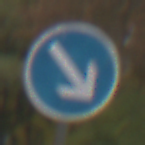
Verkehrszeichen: VorgeschriebeneVorbeifahrtRechts
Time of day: Midday
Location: Outdoor (Nature)
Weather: Overcast
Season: Autumn
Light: Natural